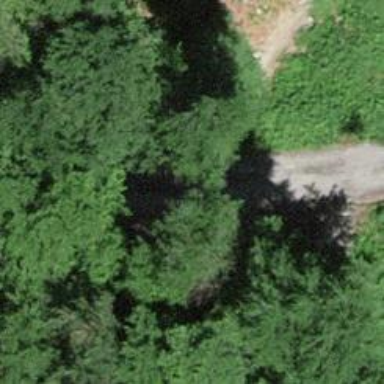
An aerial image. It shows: Unpaved track with grade2 quality type.